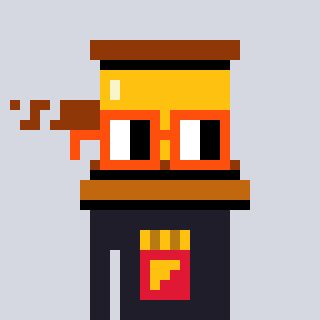
a pixel art character with square orange glasses, a gavel-shaped head and a grayscale-colored body on a cool background